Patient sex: F
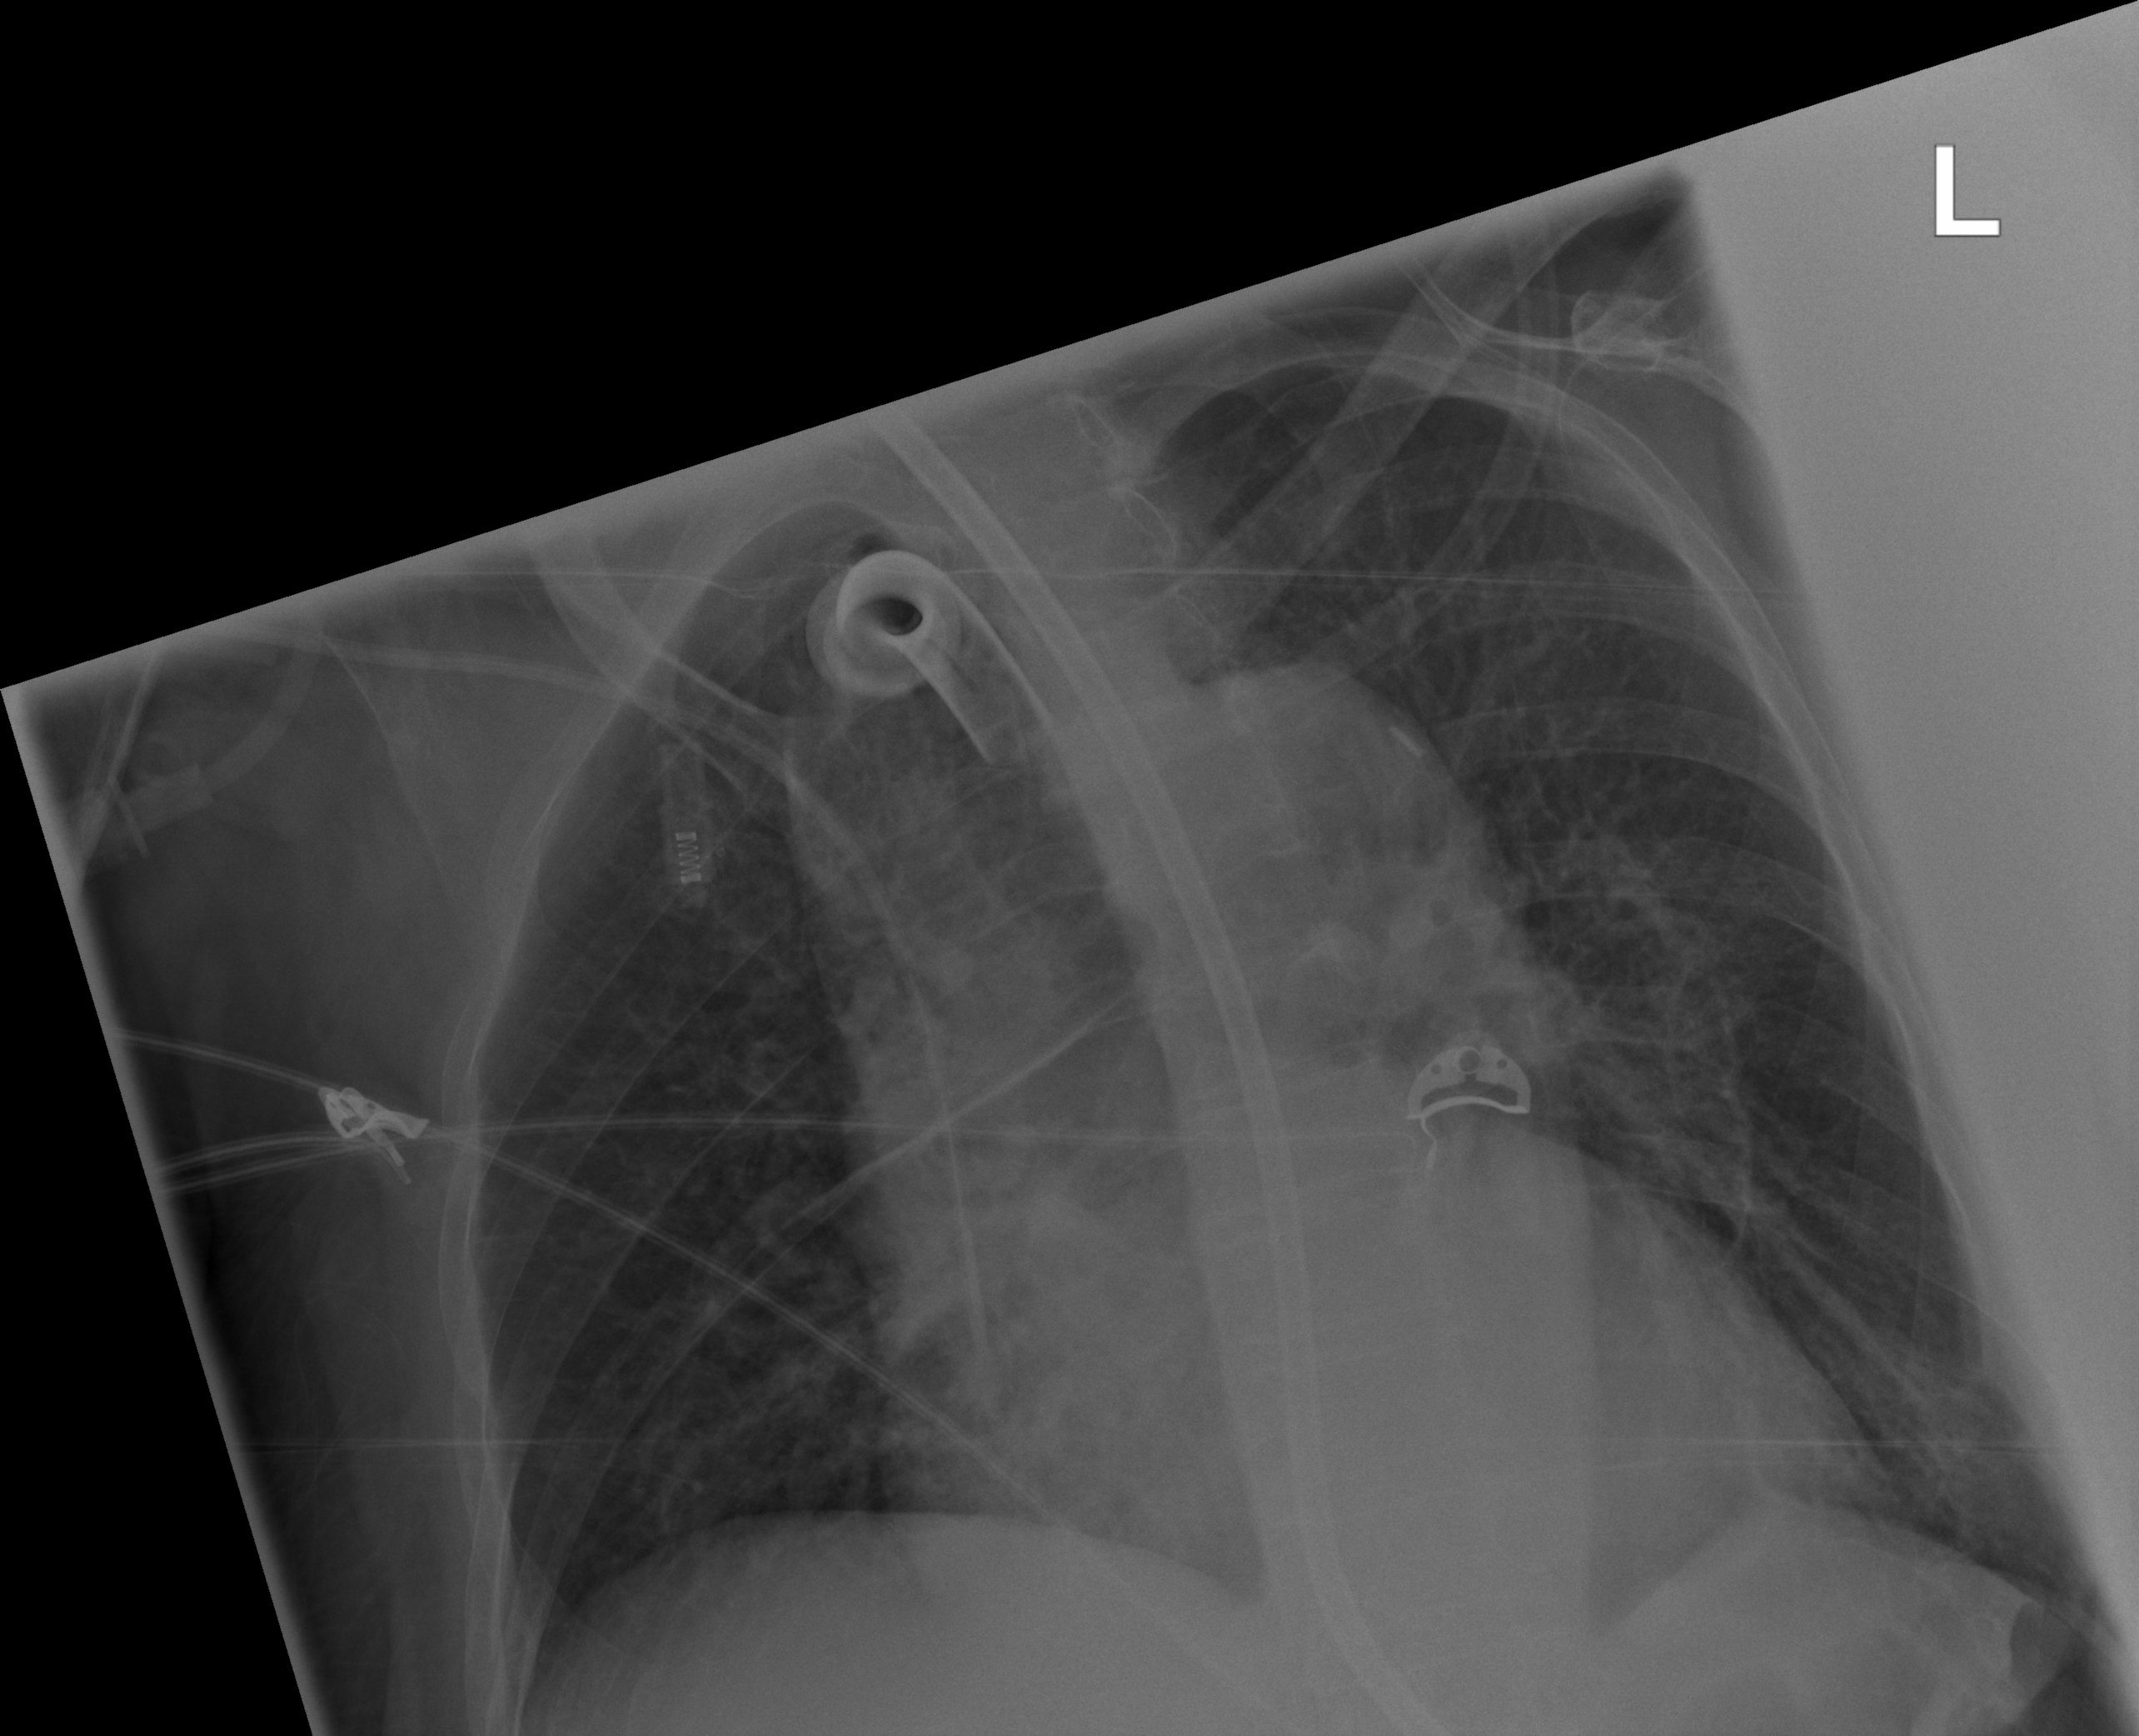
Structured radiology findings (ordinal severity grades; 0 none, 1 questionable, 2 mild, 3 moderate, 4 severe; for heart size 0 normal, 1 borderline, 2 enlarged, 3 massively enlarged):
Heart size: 2
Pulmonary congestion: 0
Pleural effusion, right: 0
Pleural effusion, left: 0
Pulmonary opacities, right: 0
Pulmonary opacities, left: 0
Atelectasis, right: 0
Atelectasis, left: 2